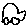
Label: car